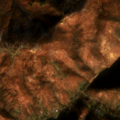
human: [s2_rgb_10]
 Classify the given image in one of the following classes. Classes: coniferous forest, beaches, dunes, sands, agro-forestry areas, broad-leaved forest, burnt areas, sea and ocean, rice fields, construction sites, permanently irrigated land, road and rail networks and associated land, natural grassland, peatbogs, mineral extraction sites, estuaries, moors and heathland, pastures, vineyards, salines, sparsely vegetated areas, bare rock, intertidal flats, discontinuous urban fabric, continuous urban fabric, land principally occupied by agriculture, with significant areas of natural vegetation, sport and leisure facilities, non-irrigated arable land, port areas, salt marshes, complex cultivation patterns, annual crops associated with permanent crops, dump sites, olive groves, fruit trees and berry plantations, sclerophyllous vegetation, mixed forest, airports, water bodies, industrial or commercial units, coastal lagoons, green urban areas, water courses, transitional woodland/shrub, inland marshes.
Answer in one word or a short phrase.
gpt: land principally occupied by agriculture, with significant areas of natural vegetation, broad-leaved forest, transitional woodland/shrub